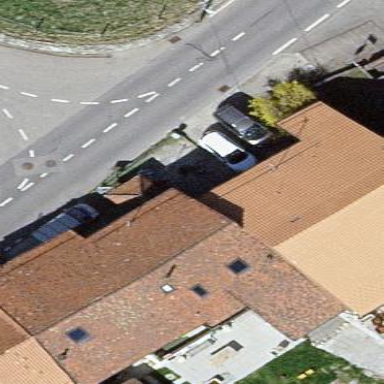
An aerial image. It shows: Simple and straightforward house.